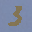
Label: 3